Field crop: maize
Growth stage: 2
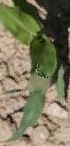
Species: maize